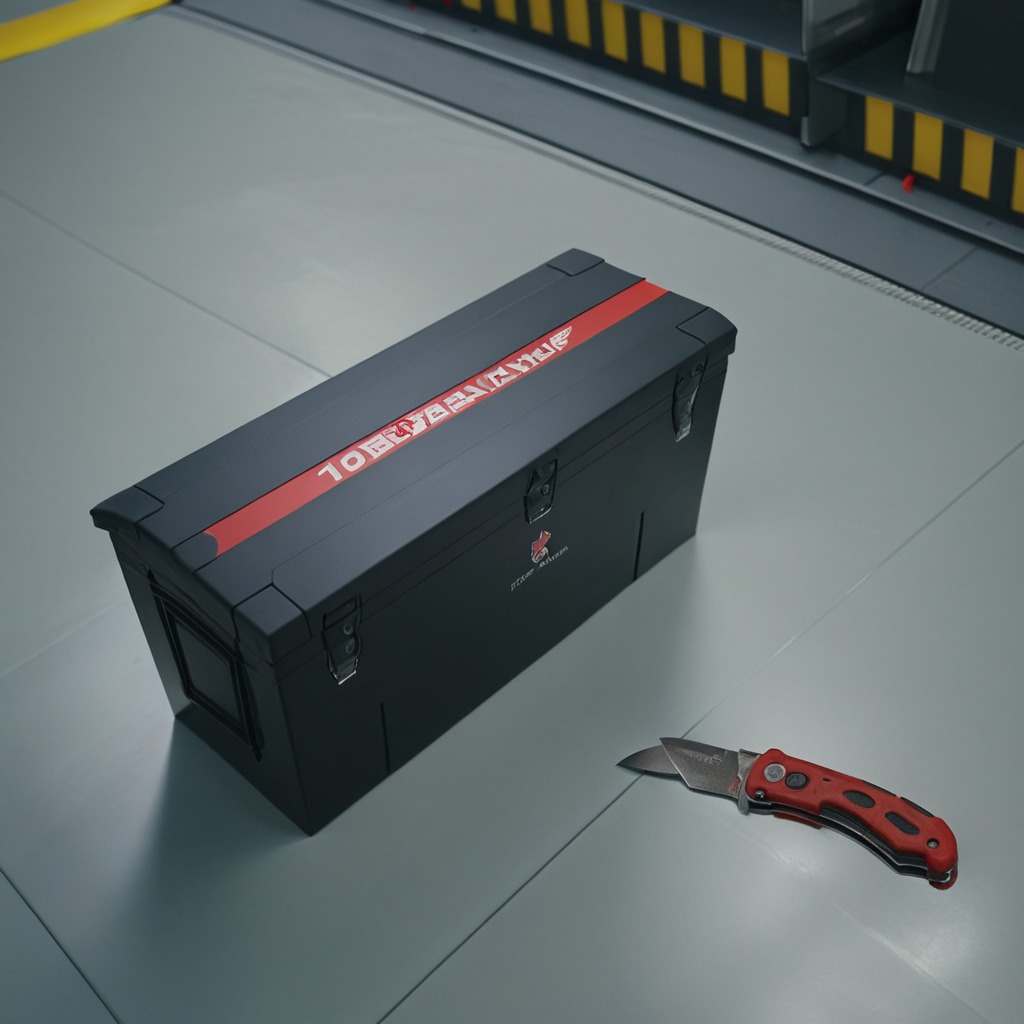
A utility knife is lying on the toolbox surface.